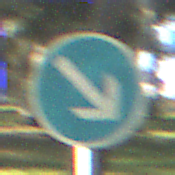
Verkehrszeichen: VorgeschriebeneVorbeifahrtRechts
Umgebung: Outdoor, Nature
Tageszeit: MorningAfternoon
Wetter: Clear
Licht: Natural
Jahreszeit: NotSpecified
Kontrast: HighContrast